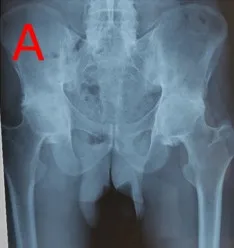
Radiographic assessment of case 2. A: Initial radiograph.
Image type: radiology (x_ray)